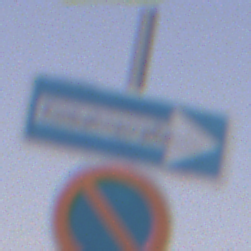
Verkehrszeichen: EinbahnstrasseRechtsweisend
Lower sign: EingeschraenktesHalteverbot
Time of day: Dusk
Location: Outdoor (Nature)
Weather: Clear
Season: NotSpecified
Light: Natural